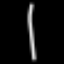
Label: line